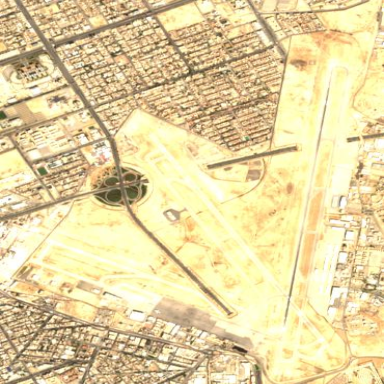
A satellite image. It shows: Military airfield located within aerodrome.